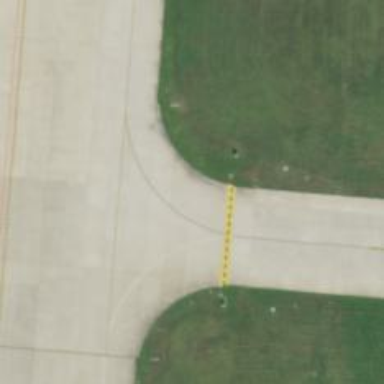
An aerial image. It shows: View of taxiway at the airport.